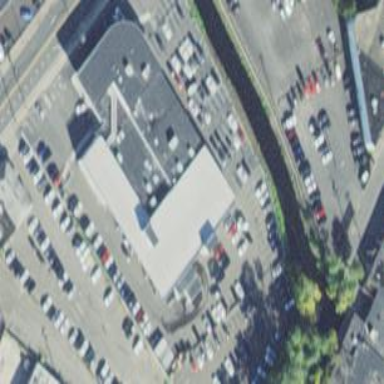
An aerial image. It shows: Building housing car shop.